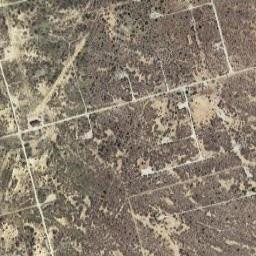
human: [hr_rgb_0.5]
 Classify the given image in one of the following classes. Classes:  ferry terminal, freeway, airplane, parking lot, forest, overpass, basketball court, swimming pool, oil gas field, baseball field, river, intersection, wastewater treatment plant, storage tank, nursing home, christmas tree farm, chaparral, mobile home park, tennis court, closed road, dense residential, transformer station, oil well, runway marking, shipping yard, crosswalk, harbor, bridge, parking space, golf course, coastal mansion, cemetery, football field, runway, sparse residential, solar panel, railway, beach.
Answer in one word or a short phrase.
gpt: oil gas field